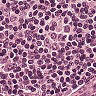
Metastatic tissue present: no